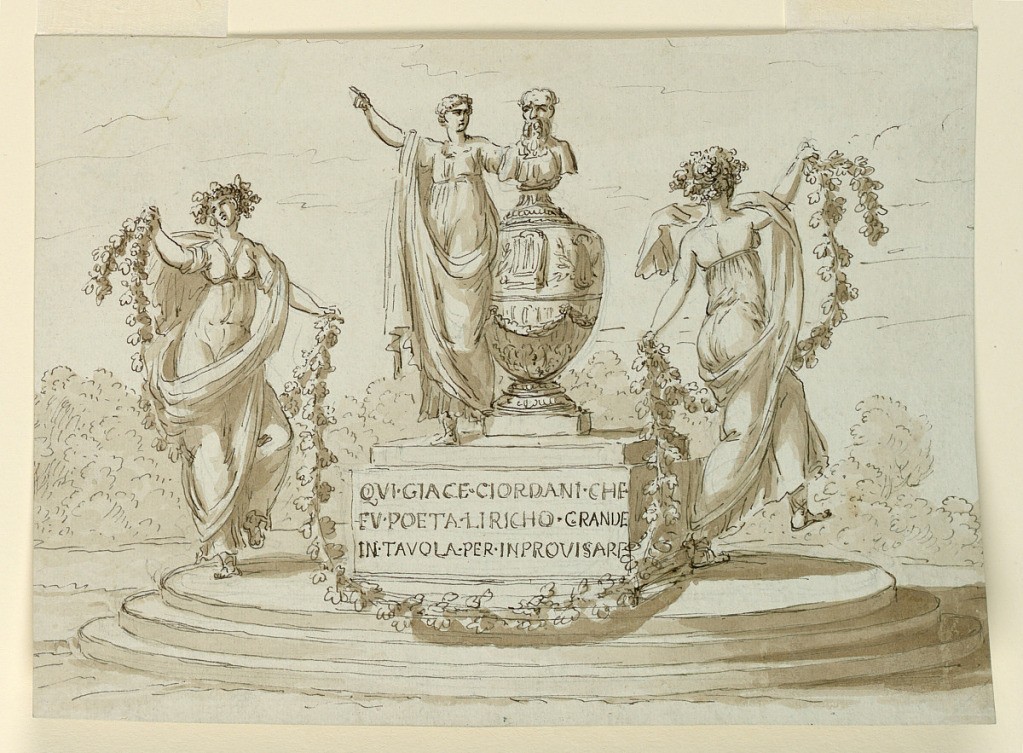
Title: Sepulchral Monument for Poet Pietro Giodani
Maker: Giuseppe Barberi, Italian, 1746–1809
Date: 1795–1809
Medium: Pen and brown ink, brush and brown wash, graphite on laid paper, lined
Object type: Drawing
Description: Oval platform with three steps. Two dancing girls with a vine garland flank the monument composed of an urn on an inscribed plinth. Atop the urn is a bearded bust, and beside a robed woman. Scene set in landscape.